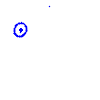
Particle: proton